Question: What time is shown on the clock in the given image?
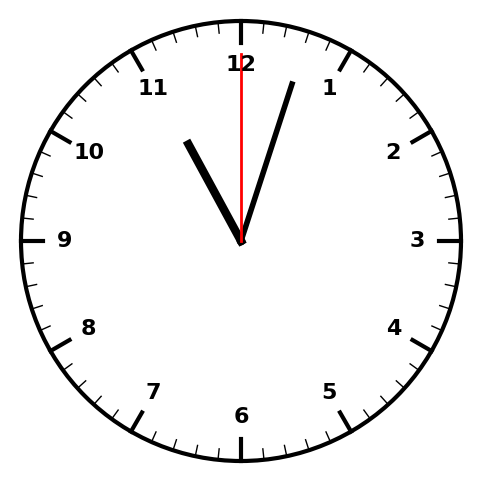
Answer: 11:03:00